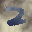
Label: 2